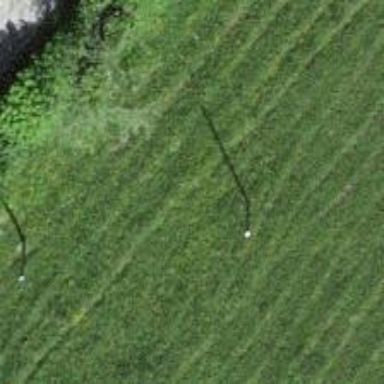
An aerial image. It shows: Power pole.